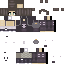
A female human skin with medium skin, wearing brown long hair dressed in a blue hoodie and black pants, featuring a closed mouth.